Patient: sex F, age 33
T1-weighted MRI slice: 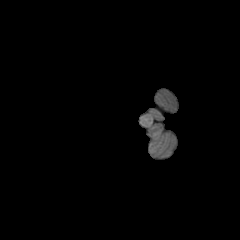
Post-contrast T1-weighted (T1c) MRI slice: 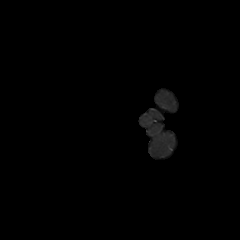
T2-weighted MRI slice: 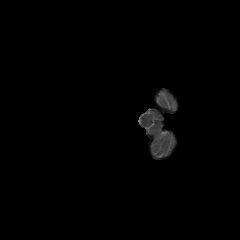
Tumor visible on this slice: no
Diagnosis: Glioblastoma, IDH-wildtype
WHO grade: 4